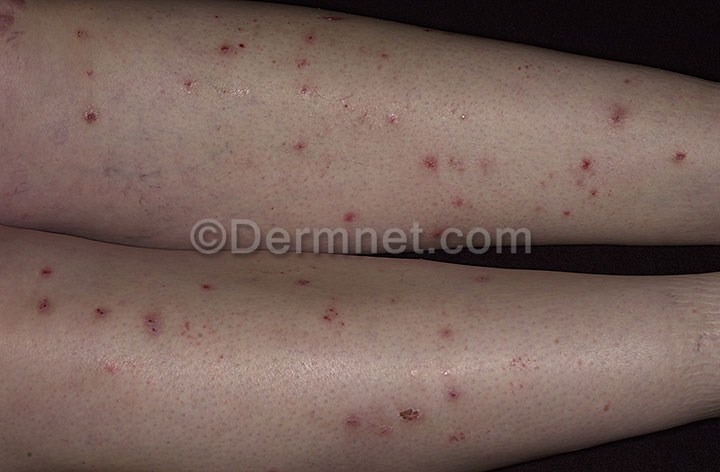
Disease: Scabies Lyme Disease and other Infestations and Bites